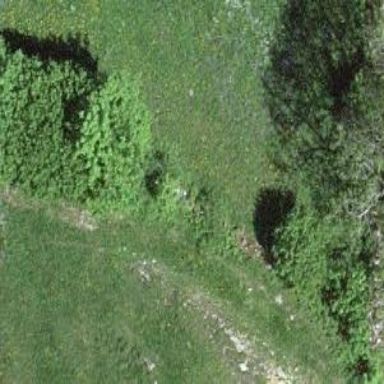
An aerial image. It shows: Grass track with grade5 tracktype.